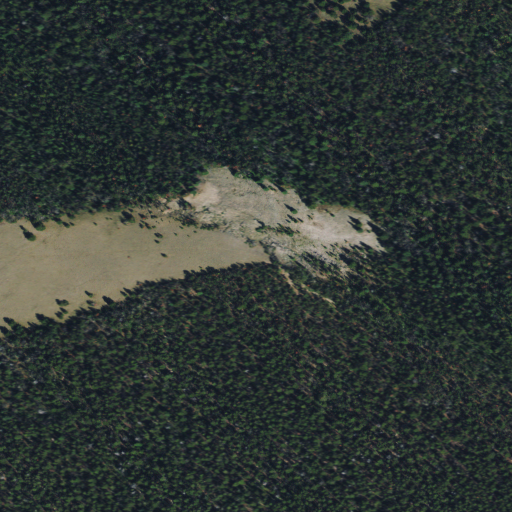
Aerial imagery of mountain in Montana named Coyote Peak containing evergreen forest, grassland, and shrub